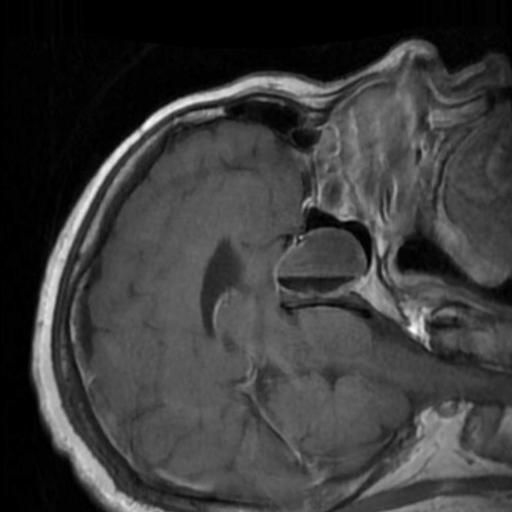
Label: brain_tumor